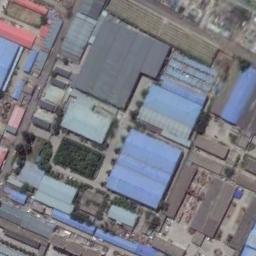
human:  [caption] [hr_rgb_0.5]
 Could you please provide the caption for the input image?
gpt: The industrial area has a green area and some workshops of different colors and sizes .

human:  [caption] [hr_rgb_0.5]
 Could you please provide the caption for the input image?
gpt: Many houses of different shapes and sizes are in the industrial area .

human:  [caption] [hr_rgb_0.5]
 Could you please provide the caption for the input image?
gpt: In an industrial area, There are neatly planned factories and roads, Green spaces, And open-air items .

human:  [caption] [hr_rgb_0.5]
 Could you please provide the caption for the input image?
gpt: The industrial house is in good order .

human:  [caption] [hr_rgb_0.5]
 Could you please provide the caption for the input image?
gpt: There are some blue buildings and gray buildings on the industrial area .